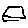
Label: hexagon